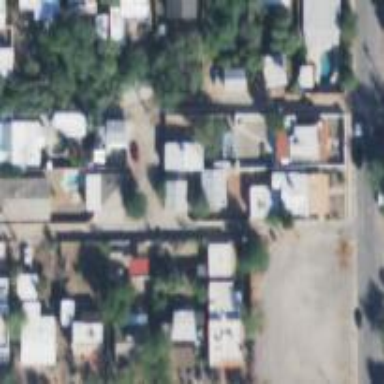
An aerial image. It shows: Alley classified as service road.